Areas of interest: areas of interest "Soccer Field"
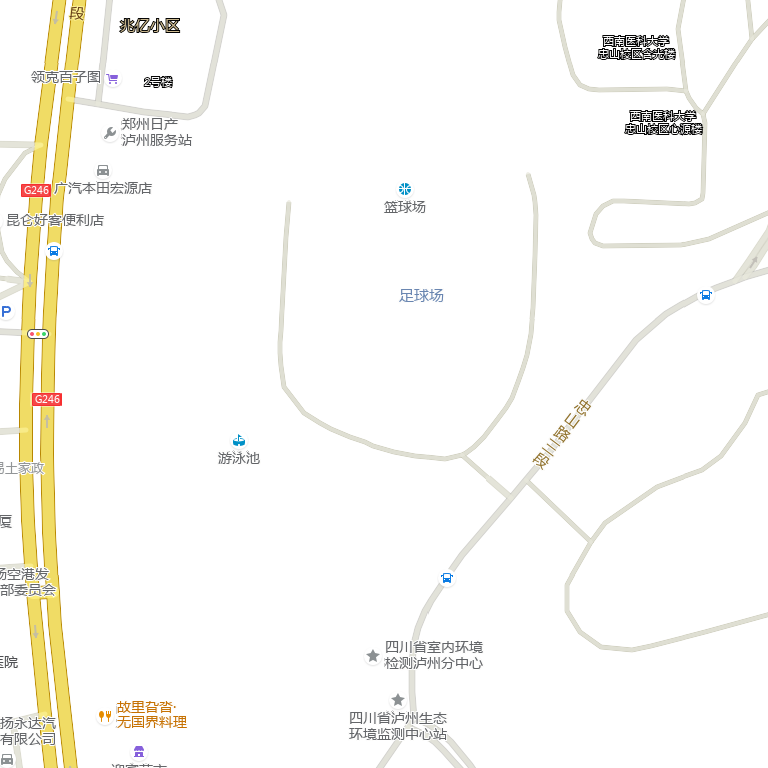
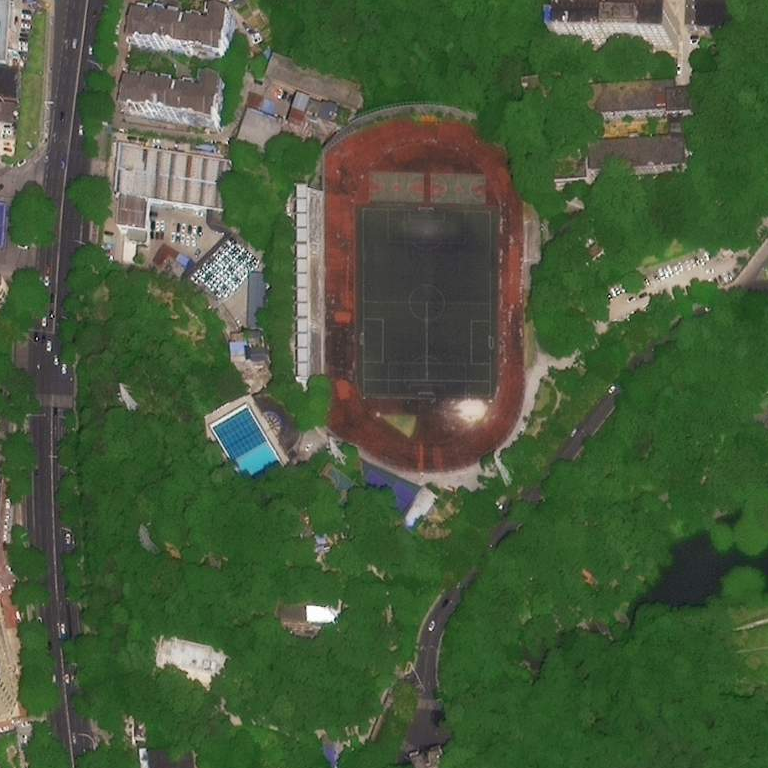